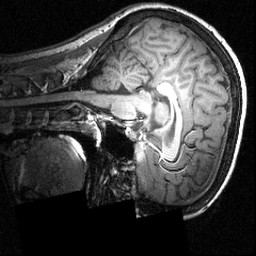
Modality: T1w
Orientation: sagittal
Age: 24
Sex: female
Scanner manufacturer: siemens
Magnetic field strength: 3.951 T
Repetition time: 1.5 s
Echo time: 0.00335 s